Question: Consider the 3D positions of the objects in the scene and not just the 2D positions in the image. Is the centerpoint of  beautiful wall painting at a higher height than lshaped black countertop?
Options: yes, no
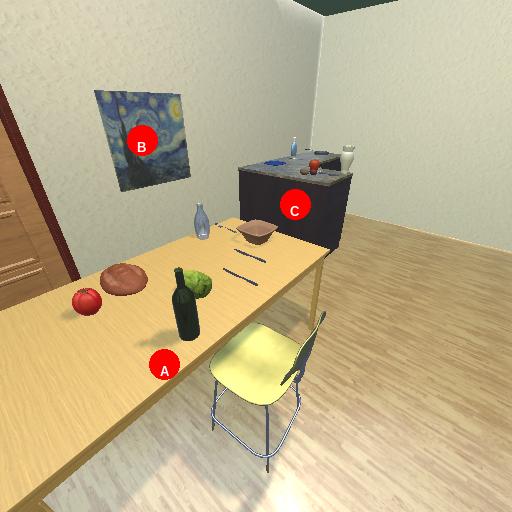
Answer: yes